Question: I have a 'List<Employees>' collection that I am trying to select 'Active' employees on.
I must be doing something wrong, because I see numerous examples on here showing that I can do this, yet Visual Studio is telling me I can not because:
> Cannot implicitly convert type 'System.Linq.IOrderedEnumerable' to 'System.Collections.Generic.List'. An explicit conversion exists (are you missing a cast?)
What is wrong with this picture? 'LastName' and 'FirstName' (as you might suspect) are both String values, and 'Active' is a Boolean.

'''
DataGridView1.DataSource = null;
List<AcpEmployee> emps = from e in employeeInfo.Employees
where e.Active
orderby e.LastName, e.FirstName descending
select e;
'''
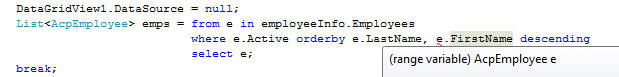
Answer: Just append a ToList() to your query if you want the result as a list. or simply declare emps as 'var emps' which will have a type 'IOrderedEnumerable'